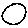
Label: circle